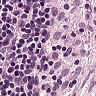
Metastatic tissue present: no